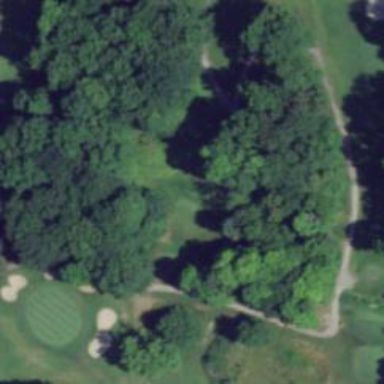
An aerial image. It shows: Path used for both walking and golf.